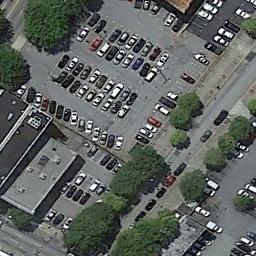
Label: parking_lot